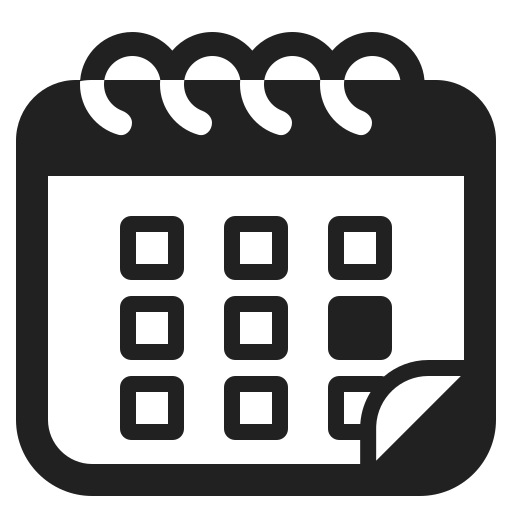
spiral calendar high contrast